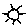
Label: sun